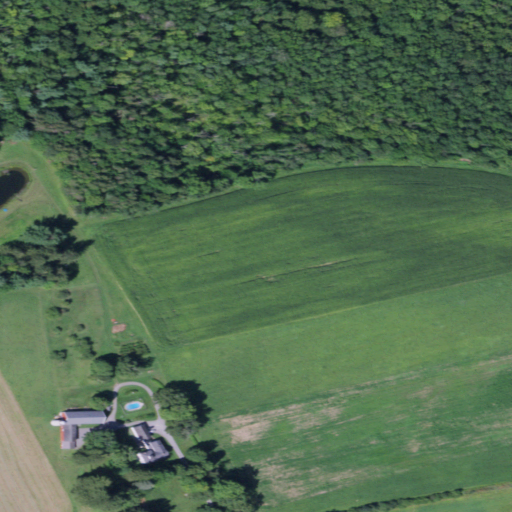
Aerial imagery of mountain in New York named Shepherd Hill containing cultivated crops, deciduous forest, pasture, evergreen forest, woody wetlands, mixed forest, and open development